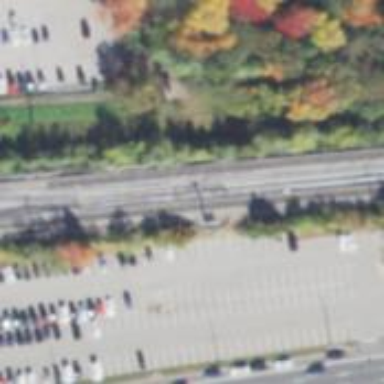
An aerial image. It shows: Electrified rail siding.